Interaction volume radius: 5 \u00c5
Interaction volume height: 25 \u00c5
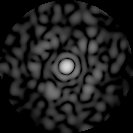
Disorder parameter: 0.8738